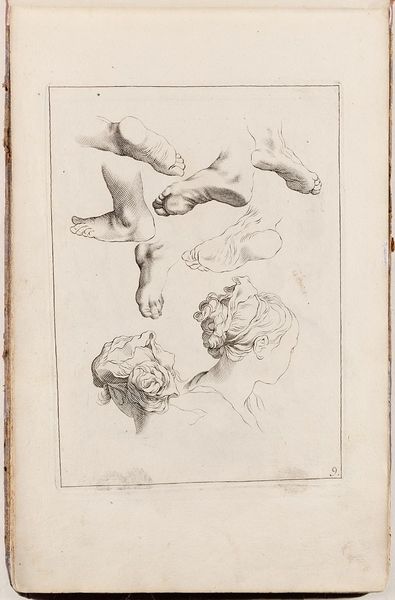
Titel: Fuß- und Kopfstudien, Blatt 9 aus der Folge 'Fondamenten der Teecken-Konst aerdigh geinverteert door Abraham Bloemaert'
Künstler: Abraham Bloemaert
Standort: Hamburg
Institution: Museum für Kunst und Gewerbe Hamburg
Schlagwörter: akt, kopf, skizze, zeichnung, gesicht, figur, bein, dutt, füße, papier, grafik, graphik, zehen, fotografie, photographie, druckgraphik, schwarzweiss, druckgrafik, stich, fusssohle, gerahmt, kopfstudie, kupferstich, ferse, teile, anatomiestudie, gerippt, figurenstudie, zeichenkunst, reproduktionen, druckerzeugnisse, körper, fuß, körperteile, körpers, ornamentstich, vorlageblätter, fußstudie